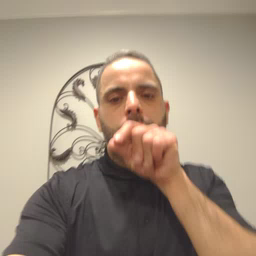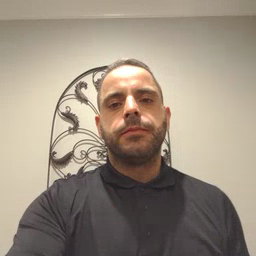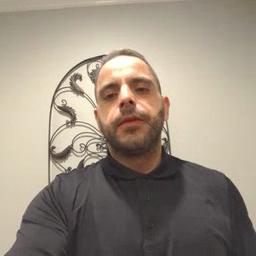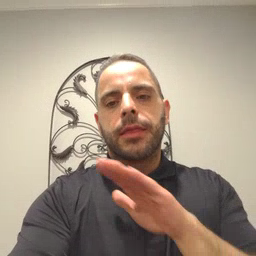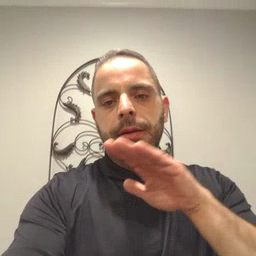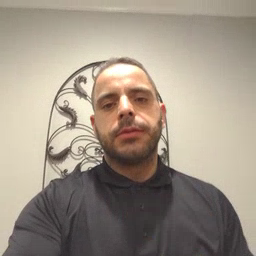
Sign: clean